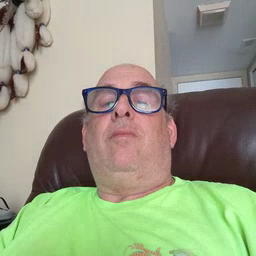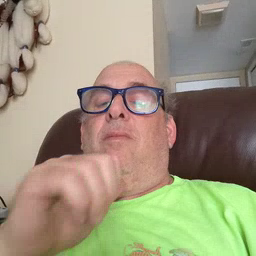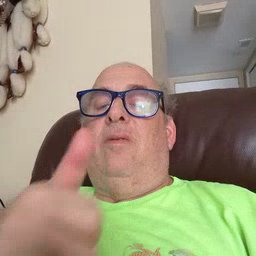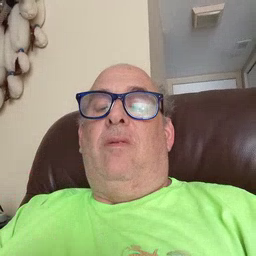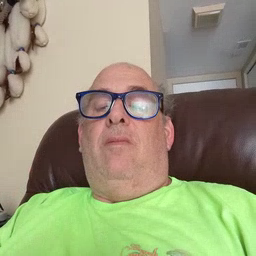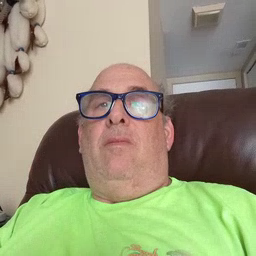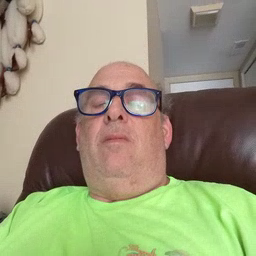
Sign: not